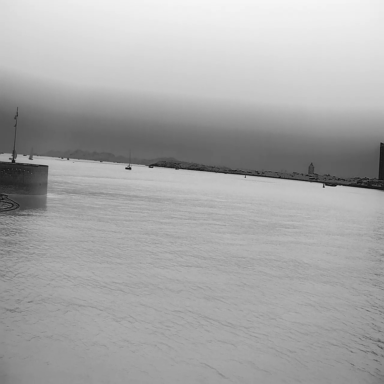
There are 13 objects shown in the infrared image, including a container_ship, five sailboats, and seven canoes.